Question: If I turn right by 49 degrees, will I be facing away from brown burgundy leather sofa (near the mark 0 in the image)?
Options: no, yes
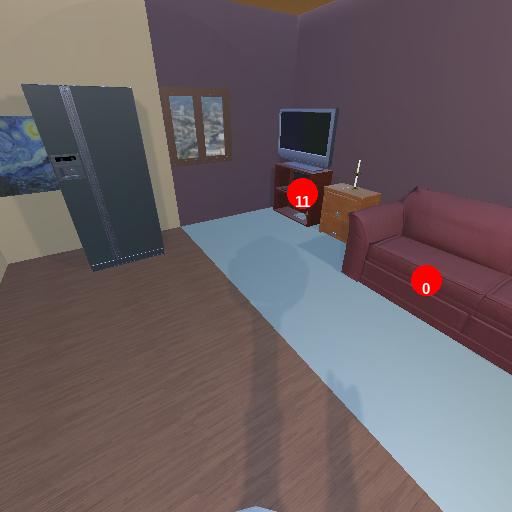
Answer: no